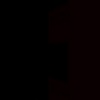
Label: space